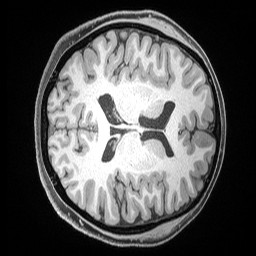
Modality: T1w
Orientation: axial
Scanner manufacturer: siemens
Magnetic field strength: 3 T
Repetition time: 2.53 s
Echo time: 0.00169 s